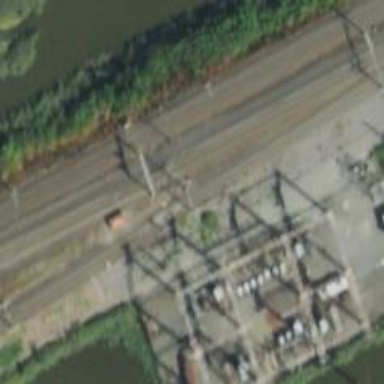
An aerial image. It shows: Railway with electrified contact lines.